Question: I'm trying to implement filters on SlickGrid so that user can enter min and max values for a given filed as shown in the image below. It works fine with single filter but i'm unable to accomplish with multi-filtering. I really appreciate if someone can guide on how to implement this or point me to an example.

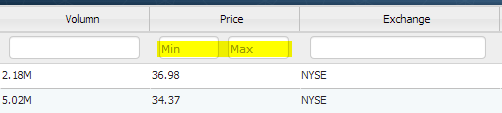
Answer: I replied to a similar question and in my solution I made some conditional filters, and so if a condition is supplied using any of these character (>, >=, <, <=, !=, <>) I deal with it through the filter.
See my previous answer to that similar question here: <URL>
Please note that in order to do the filtering you are asking in your, you would have to duplicate the "Price" column so that you can put in first "Price" condition (> 100) in first column and (< 200) in the second column...
Hopefully that helps